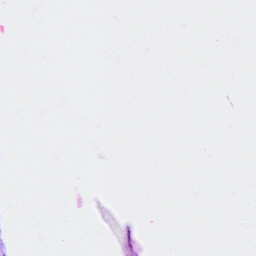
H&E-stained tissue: Breast